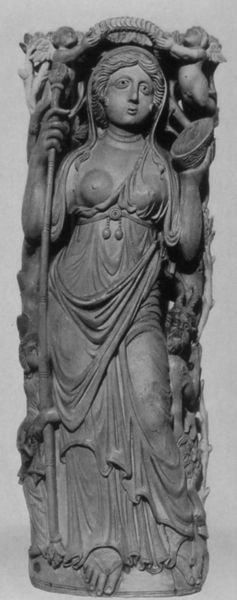
Titel: Schmuckteil eines Möbelstückes, sog. Ariadne
Institution: Paris, Musée de Cluny
Schlagwörter: fuß, nackt, brust, busen, finger, frau, holz, kleid, mund, nase, tuch, wand, augen, falten, gesicht, stein, hände, figur, gewand, kinn, krone, kinder, stock, engel, putte, skulptur, statue, relief, stab, korb, faltenwurf, halbakt, plastik, zehen, entblösst, babys, schwert, allegorie, göttin, sandale, mittelalter, königin, heilige, putten, athene, figut, barbusig, cherub, hakbakt, rauskulptur, muschelll, relief frau falten cheruwim antike frucht krönung, entblööst